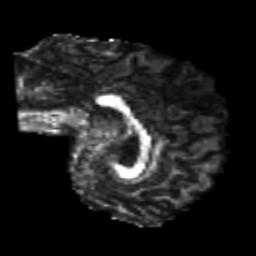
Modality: FA
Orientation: sagittal
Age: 23
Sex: male
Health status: healthy
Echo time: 0.074 s